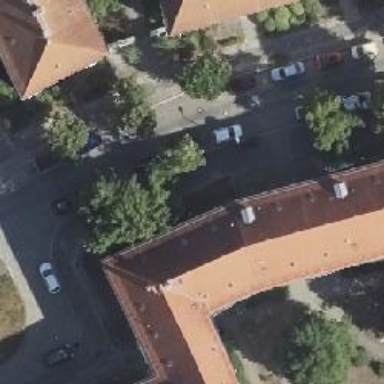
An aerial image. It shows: Hipped-roof building with apartments.